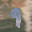
Label: 9